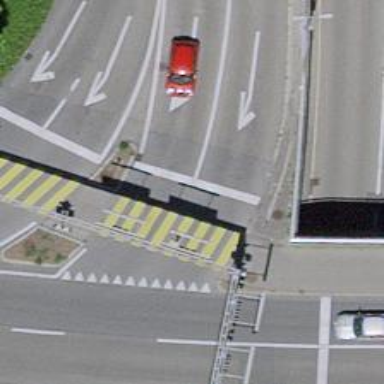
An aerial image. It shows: Road crossing with traffic signals and island.